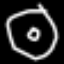
Label: donut